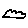
Label: cloud